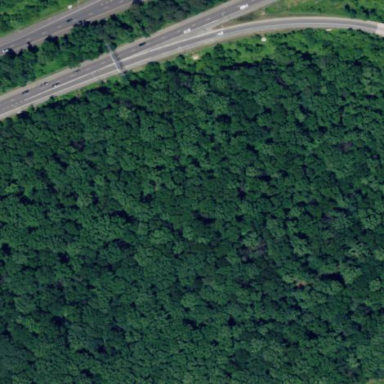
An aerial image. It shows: Beautiful woodland area.